Aerial crown-view tile of a tropical tree (Barro Colorado Island, Panama), acquired 20241014:
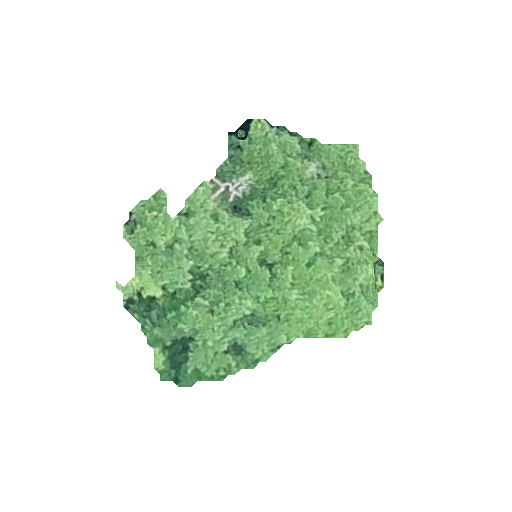
Species: Terminalia amazonia
GBIF accepted scientific name: Terminalia amazonica
Crown area: 74.135 m²